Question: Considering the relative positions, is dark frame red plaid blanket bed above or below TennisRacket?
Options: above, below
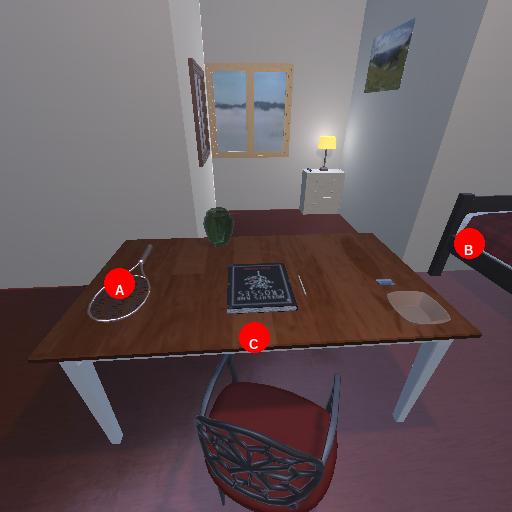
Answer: above